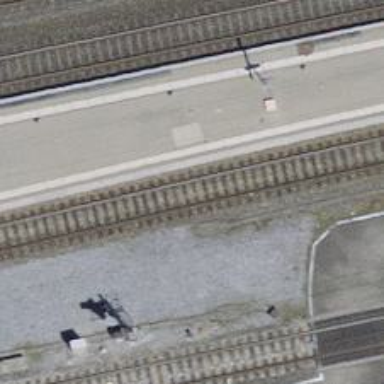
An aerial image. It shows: Railway siding with one electrified track and contact line.